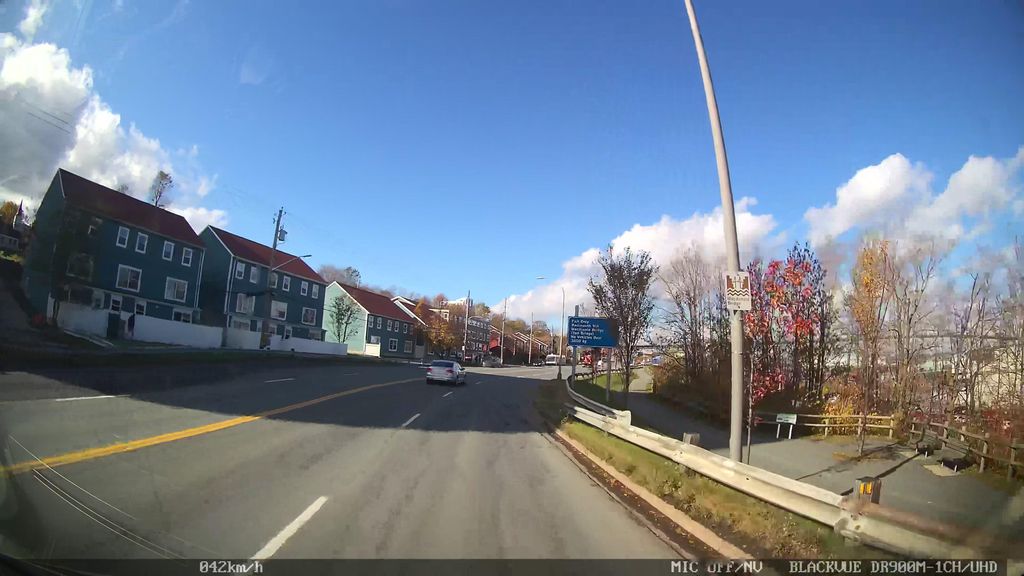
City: halifax